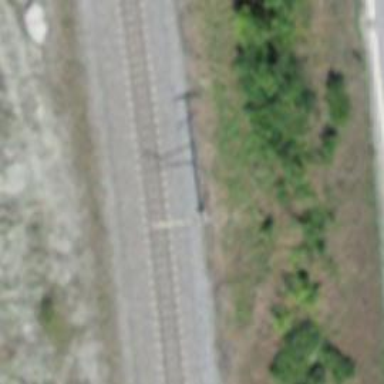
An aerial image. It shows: Catenary mast for power lines.